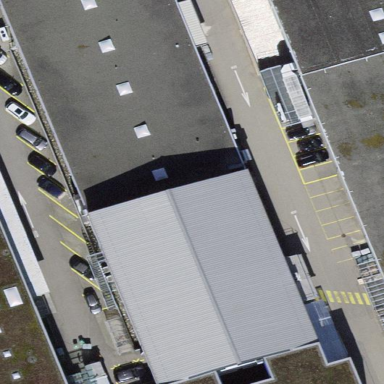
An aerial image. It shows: Industrial building.